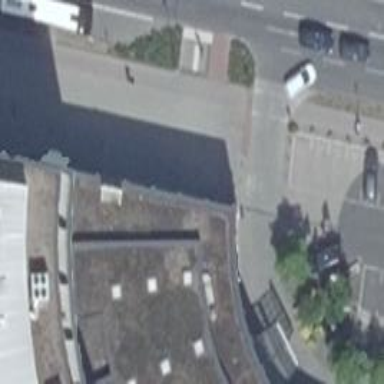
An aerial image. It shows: Footway under covered arcade.